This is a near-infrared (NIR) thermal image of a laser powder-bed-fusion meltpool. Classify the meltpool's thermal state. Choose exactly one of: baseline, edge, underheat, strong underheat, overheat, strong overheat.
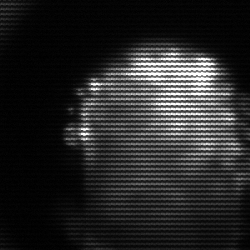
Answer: baseline